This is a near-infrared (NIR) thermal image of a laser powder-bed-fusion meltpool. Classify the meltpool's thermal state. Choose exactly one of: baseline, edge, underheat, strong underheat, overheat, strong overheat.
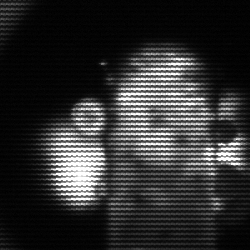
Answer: strong underheat